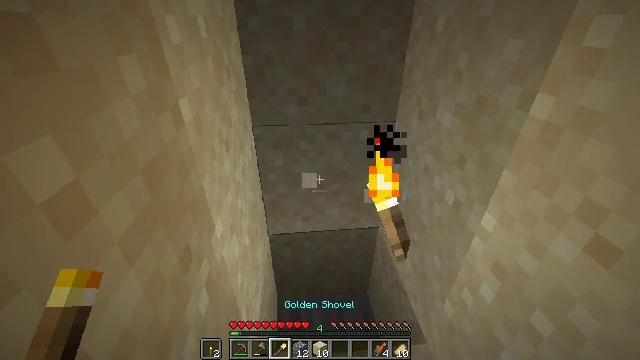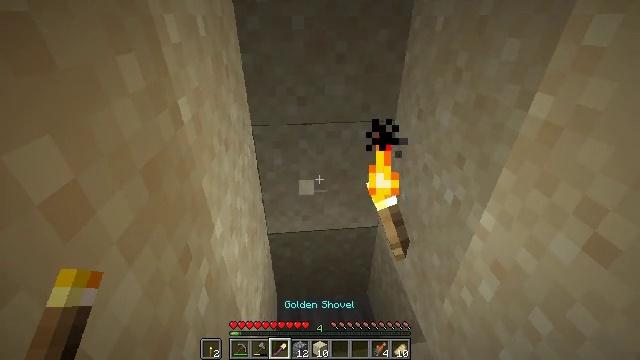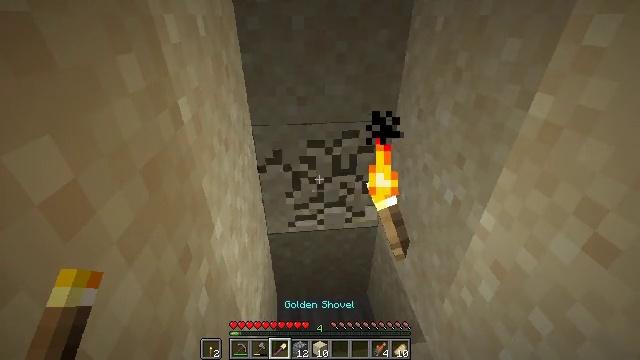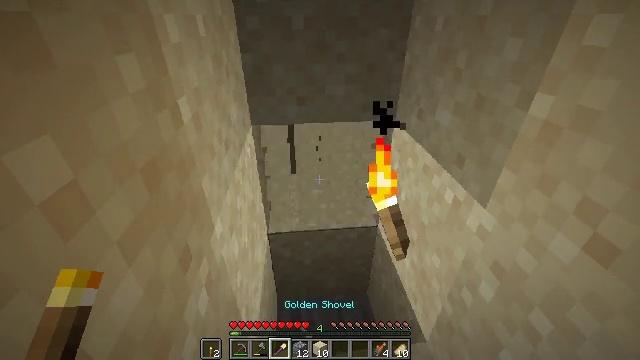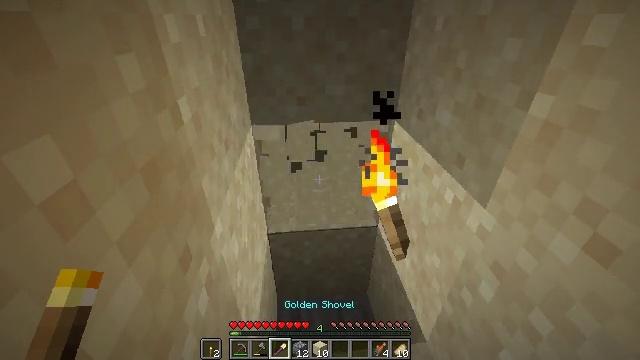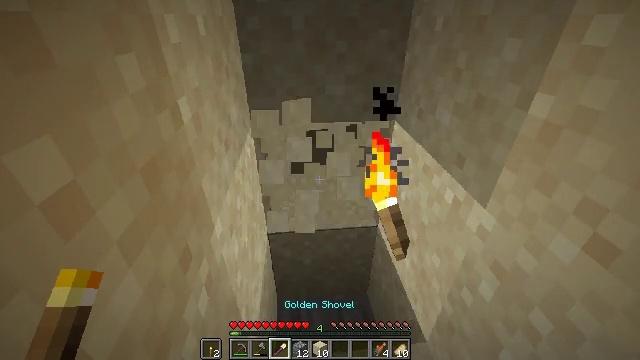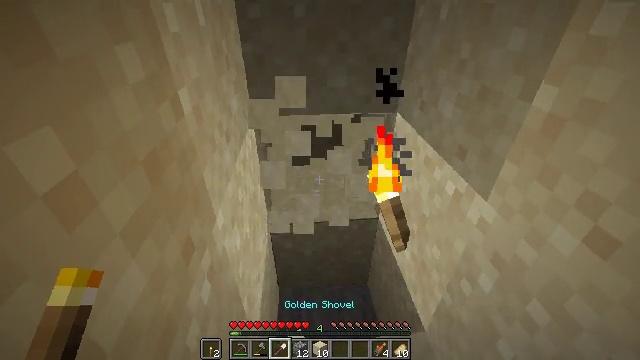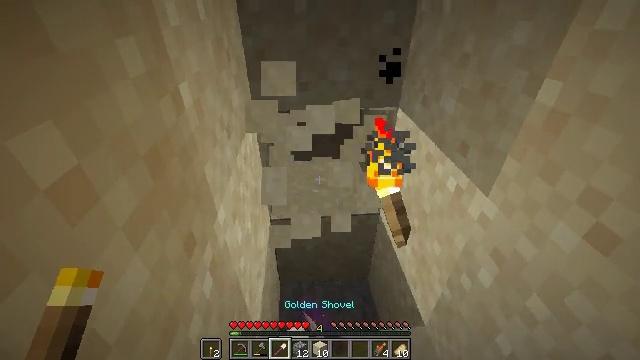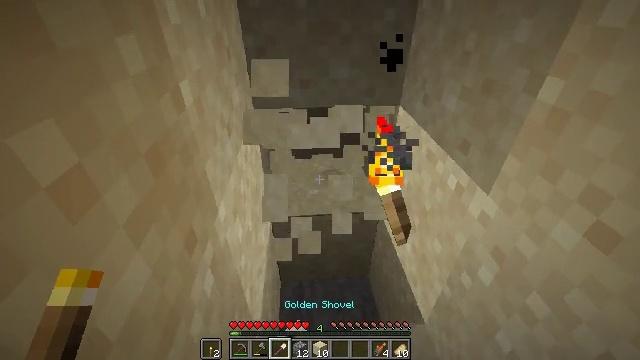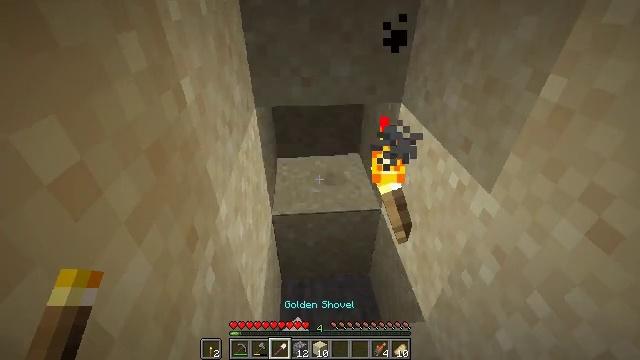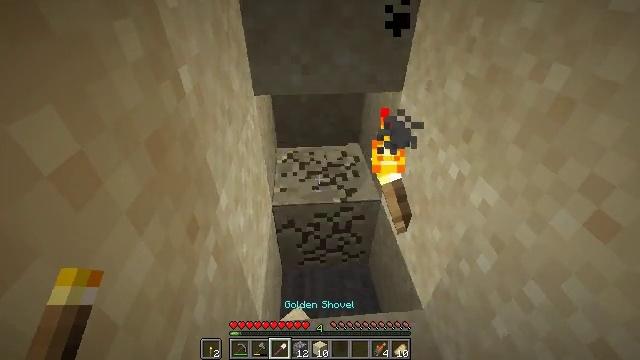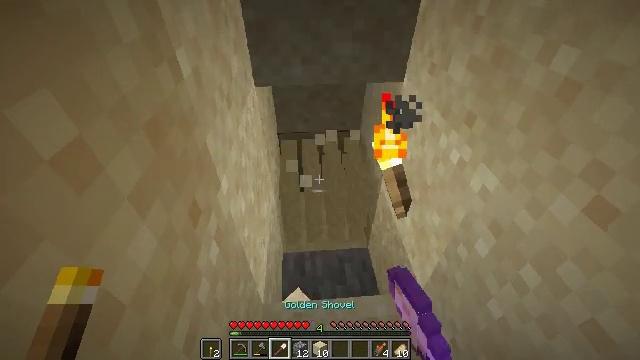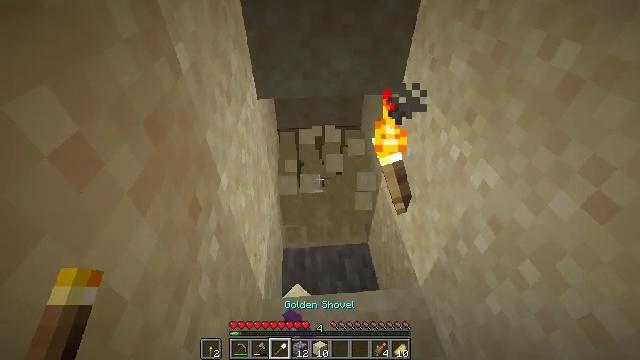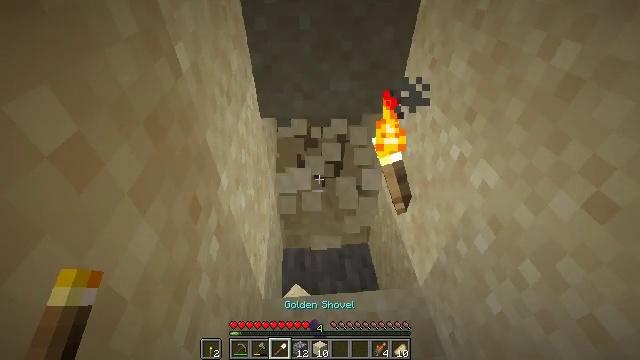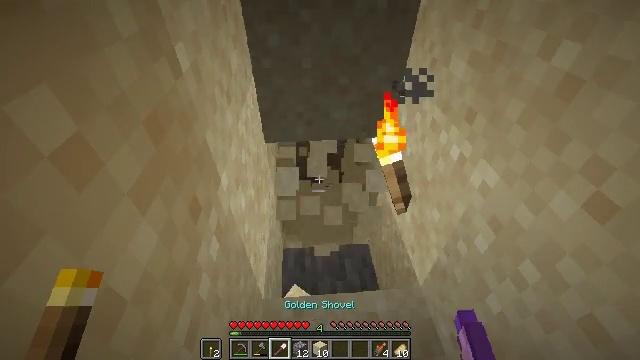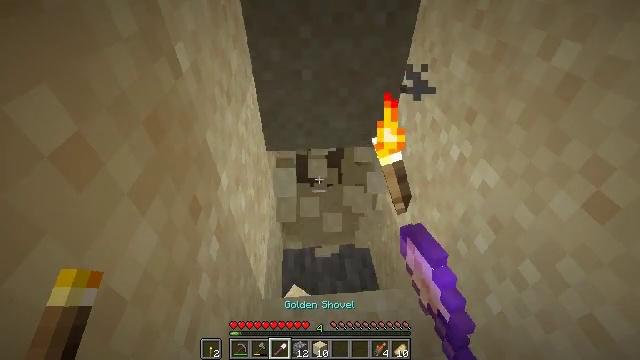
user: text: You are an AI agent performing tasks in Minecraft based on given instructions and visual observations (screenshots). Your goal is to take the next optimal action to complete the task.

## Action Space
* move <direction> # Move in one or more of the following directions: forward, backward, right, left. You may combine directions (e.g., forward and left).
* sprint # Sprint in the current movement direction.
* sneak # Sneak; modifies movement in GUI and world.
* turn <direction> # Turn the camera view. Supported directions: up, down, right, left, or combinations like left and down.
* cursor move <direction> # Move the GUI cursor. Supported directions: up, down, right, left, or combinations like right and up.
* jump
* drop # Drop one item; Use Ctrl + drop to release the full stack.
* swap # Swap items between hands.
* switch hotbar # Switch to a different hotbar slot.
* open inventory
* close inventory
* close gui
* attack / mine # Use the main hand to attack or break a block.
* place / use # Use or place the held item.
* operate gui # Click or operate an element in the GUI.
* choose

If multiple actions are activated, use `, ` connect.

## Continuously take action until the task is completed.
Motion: motion action
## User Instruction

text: Collect sand to make glass.
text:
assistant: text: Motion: switch to hotbar 3
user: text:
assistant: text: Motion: attack / mine
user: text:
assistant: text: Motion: attack / mine
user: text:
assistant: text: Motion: attack / mine
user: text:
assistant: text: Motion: attack / mine
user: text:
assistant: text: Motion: turn down, attack / mine
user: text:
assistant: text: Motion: turn down, attack / mine
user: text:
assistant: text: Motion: attack / mine
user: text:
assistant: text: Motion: attack / mine
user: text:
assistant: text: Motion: turn down, attack / mine
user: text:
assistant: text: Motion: turn down, attack / mine
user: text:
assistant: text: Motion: attack / mine
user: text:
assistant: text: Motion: attack / mine
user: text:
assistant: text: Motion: attack / mine
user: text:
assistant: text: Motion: attack / mine
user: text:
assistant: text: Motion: attack / mine
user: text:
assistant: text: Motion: attack / mine
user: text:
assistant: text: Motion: turn up, attack / mine
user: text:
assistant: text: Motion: turn up, attack / mine
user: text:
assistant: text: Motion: attack / mine
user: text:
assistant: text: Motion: attack / mine
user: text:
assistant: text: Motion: turn down, attack / mine
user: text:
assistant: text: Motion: turn down, attack / mine
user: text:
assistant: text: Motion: attack / mine
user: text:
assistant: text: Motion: attack / mine
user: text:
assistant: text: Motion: no_op
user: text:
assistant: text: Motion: no_op
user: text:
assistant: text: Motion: no_op
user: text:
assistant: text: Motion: no_op
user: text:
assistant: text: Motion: no_op